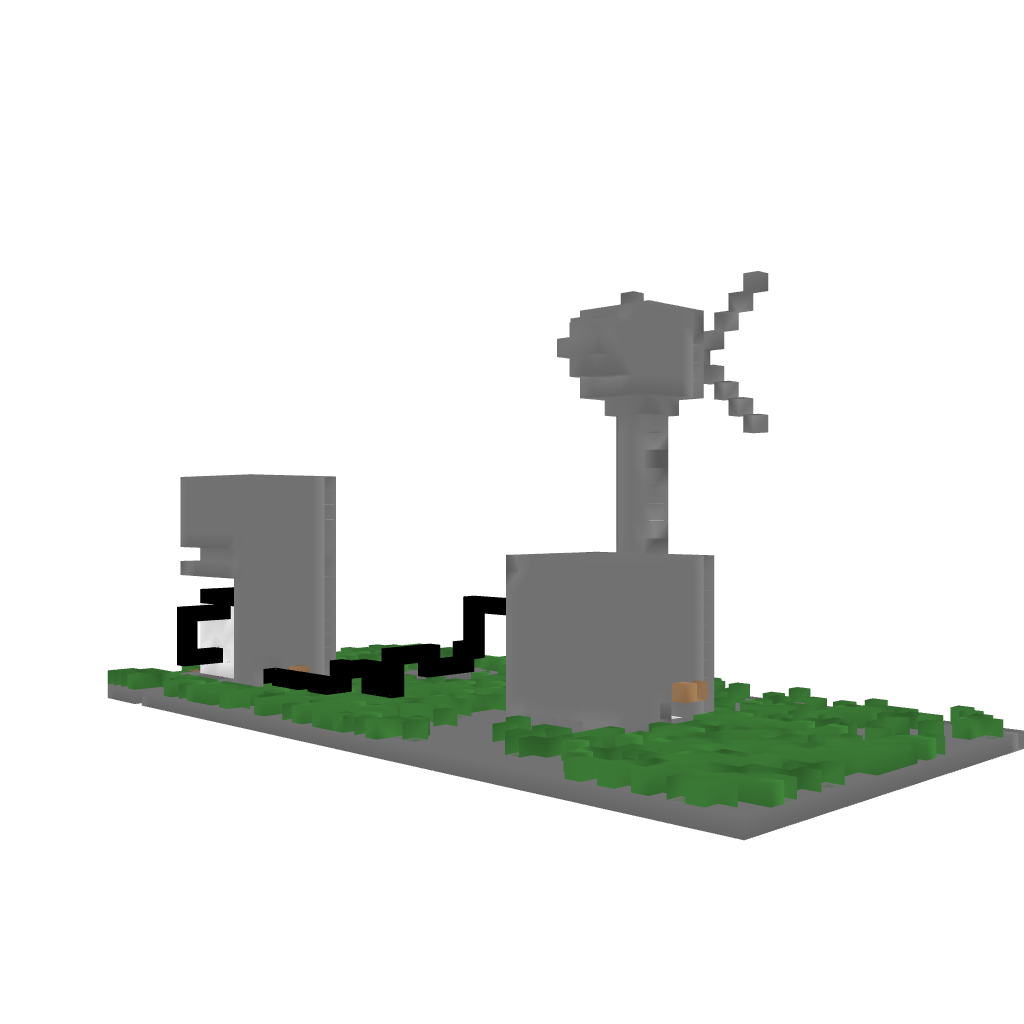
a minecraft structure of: PHILIPS coffeemaker. good quality